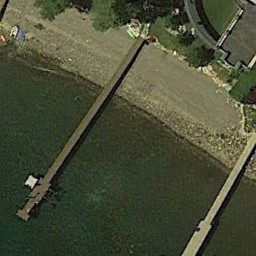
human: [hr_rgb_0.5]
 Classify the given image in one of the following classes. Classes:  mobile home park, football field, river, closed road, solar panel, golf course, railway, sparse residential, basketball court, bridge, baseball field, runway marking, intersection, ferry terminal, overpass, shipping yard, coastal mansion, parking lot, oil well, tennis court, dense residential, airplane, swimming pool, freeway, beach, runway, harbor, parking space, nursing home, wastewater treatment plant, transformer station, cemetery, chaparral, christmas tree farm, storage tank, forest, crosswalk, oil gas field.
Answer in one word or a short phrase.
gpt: ferry terminal